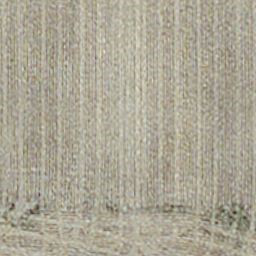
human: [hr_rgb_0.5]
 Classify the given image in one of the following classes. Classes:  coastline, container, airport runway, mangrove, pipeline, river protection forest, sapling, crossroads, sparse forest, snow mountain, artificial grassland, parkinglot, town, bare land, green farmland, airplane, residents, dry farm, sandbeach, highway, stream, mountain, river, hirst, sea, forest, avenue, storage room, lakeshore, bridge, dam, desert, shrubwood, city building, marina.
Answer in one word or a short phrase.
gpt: dry farm